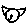
Label: cat